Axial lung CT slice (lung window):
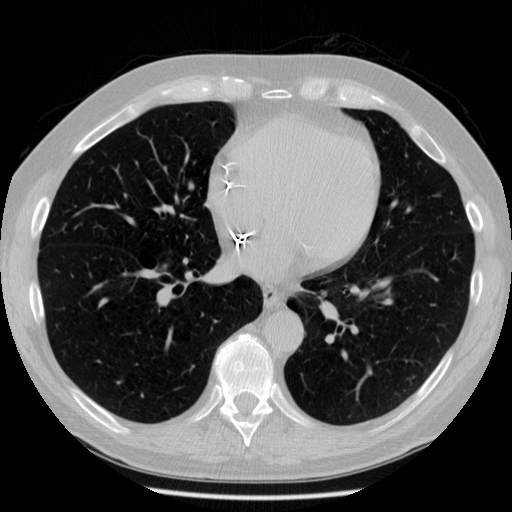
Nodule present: no